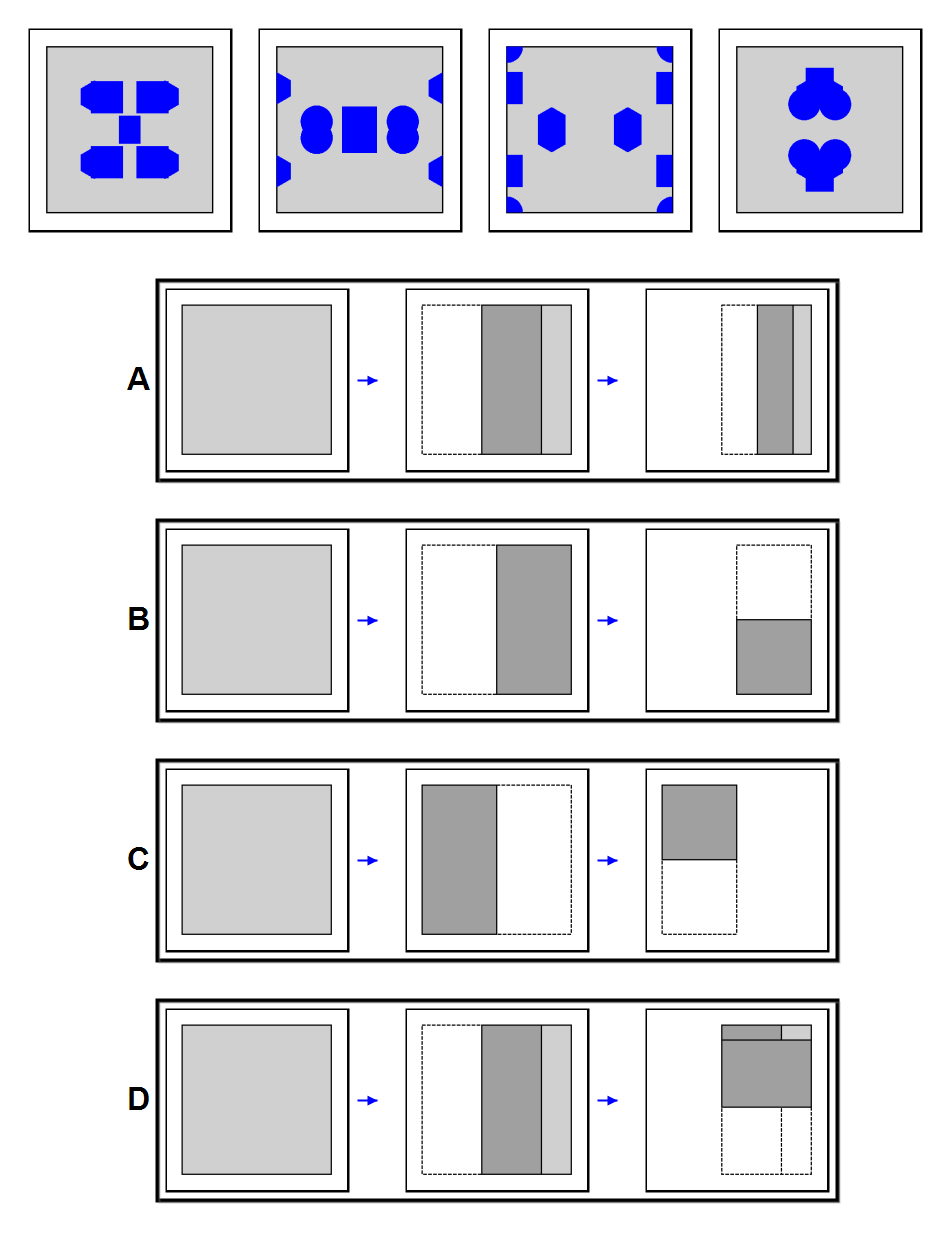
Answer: B